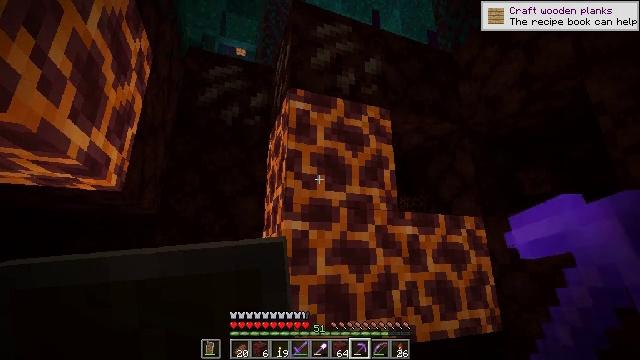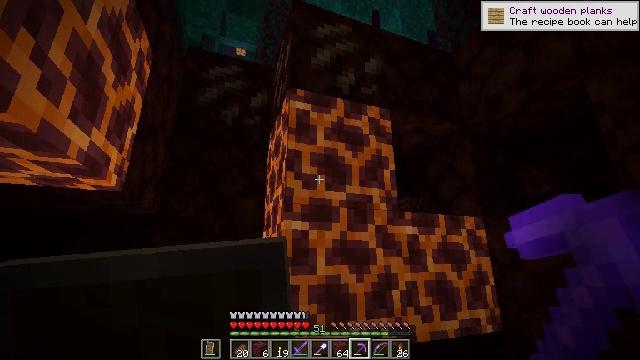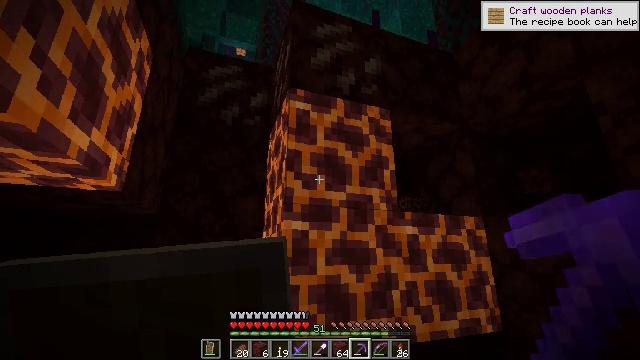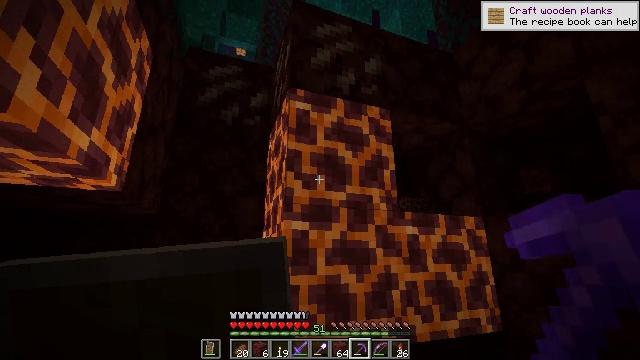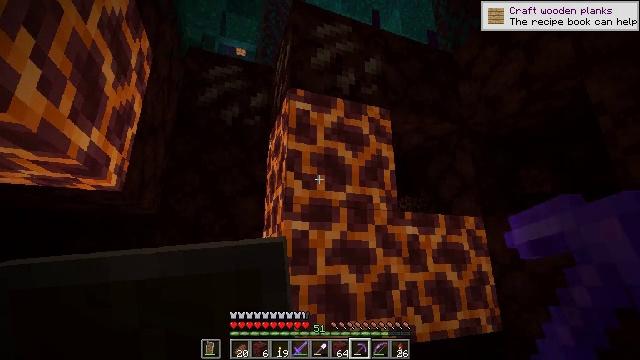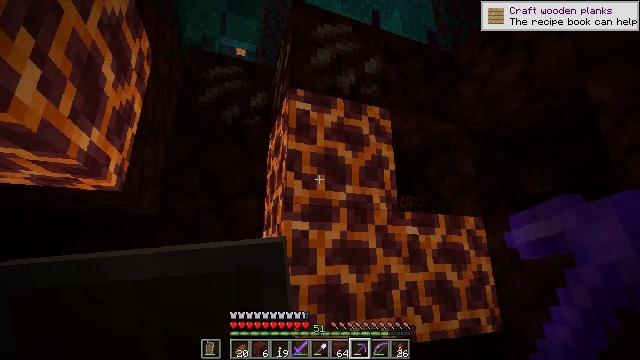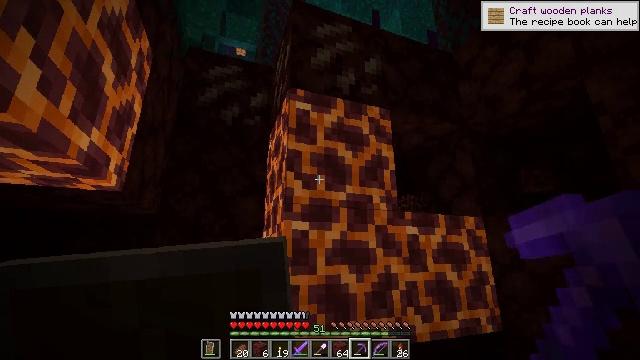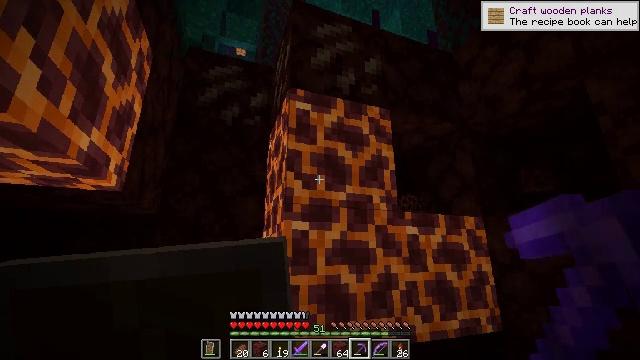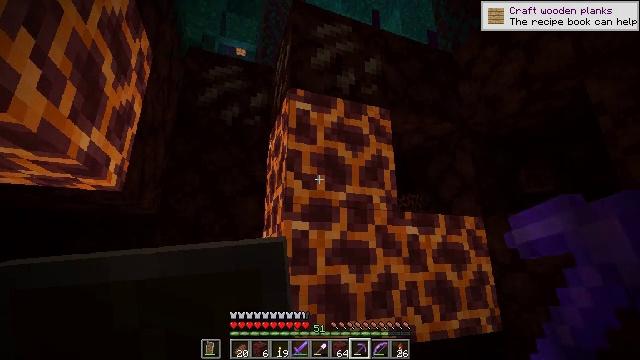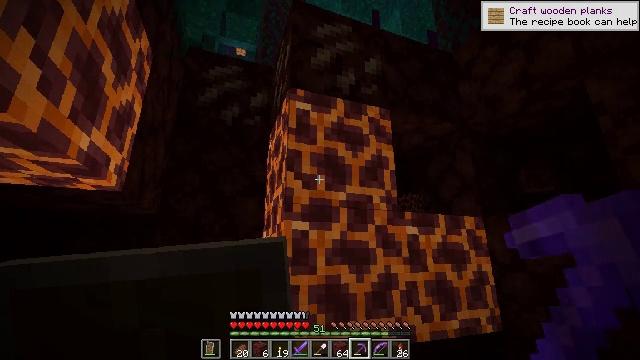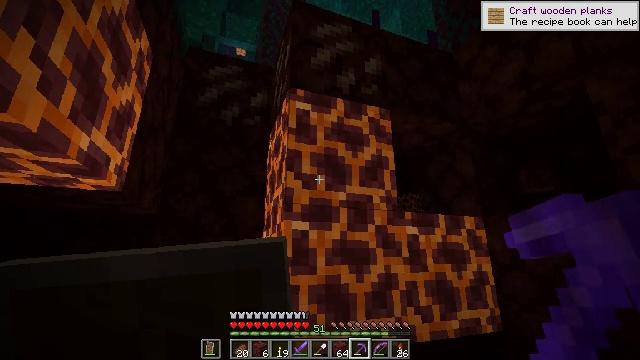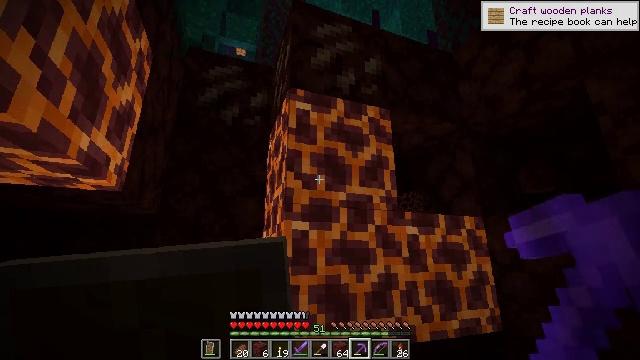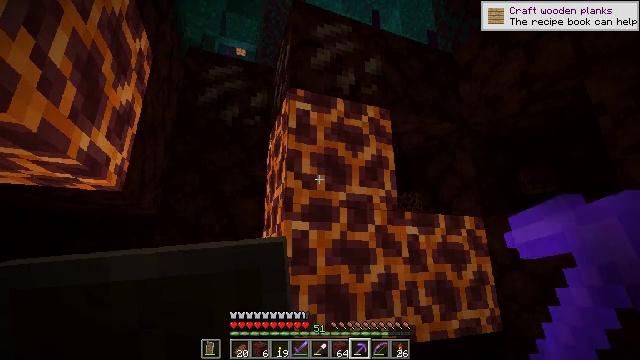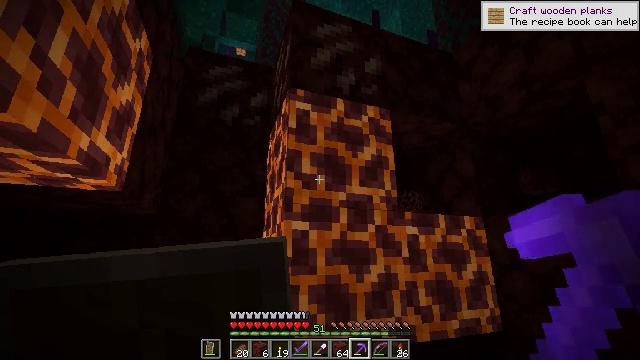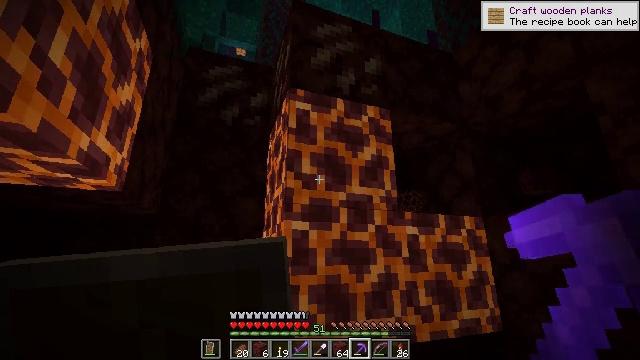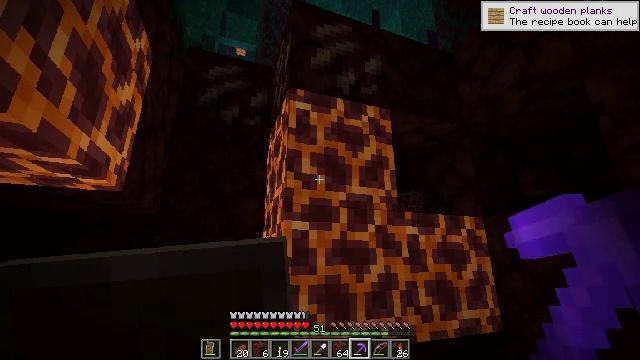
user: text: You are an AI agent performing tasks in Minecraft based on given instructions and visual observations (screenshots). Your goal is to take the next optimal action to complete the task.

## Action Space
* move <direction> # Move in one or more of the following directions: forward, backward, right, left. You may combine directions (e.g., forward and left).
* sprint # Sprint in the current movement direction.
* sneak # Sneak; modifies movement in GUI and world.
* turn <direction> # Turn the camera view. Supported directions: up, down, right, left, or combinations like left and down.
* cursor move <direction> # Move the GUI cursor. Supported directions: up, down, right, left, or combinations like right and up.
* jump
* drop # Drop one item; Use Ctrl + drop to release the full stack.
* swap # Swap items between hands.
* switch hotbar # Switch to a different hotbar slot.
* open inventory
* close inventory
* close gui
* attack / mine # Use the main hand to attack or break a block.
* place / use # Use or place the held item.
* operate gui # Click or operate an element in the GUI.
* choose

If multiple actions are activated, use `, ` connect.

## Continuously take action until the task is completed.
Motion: motion action
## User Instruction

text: Mine magma blocks for light and decoration.
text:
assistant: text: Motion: no_op
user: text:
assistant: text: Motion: no_op
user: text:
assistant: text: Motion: no_op
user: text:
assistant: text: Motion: no_op
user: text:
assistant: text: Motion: no_op
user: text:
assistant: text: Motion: no_op
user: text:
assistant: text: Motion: no_op
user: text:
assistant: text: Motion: no_op
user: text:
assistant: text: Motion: no_op
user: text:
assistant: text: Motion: no_op
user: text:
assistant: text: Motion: no_op
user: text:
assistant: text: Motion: no_op
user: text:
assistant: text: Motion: no_op
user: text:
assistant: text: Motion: no_op
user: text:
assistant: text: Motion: no_op
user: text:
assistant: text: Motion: no_op
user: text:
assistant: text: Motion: no_op
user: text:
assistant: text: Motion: no_op
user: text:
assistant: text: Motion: no_op
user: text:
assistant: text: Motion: no_op
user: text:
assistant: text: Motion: no_op
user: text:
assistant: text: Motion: no_op
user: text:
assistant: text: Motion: no_op
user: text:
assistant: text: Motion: no_op
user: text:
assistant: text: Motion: no_op
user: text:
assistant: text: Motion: no_op
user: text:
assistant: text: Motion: no_op
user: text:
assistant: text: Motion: no_op
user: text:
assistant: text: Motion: no_op
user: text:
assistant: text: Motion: no_op